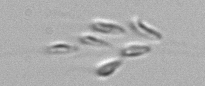
Label: Dinobryon